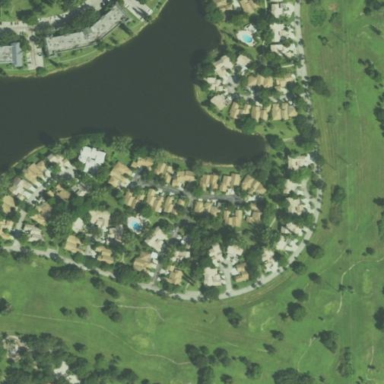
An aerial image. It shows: Golf course.